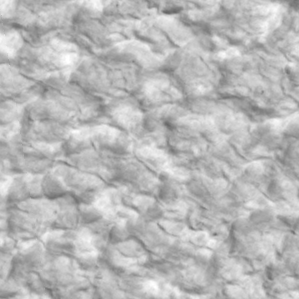
Label: non_frost